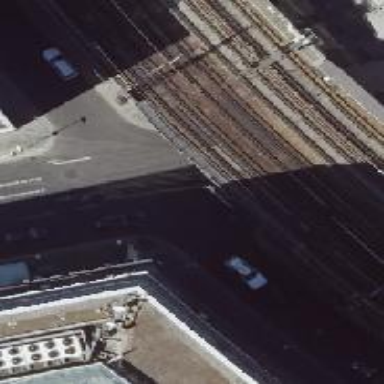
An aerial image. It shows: Railway bridge with electrified contact lines. The railway has ballastless track.